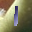
Label: 1